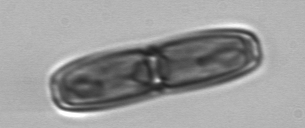
Label: Ephemera